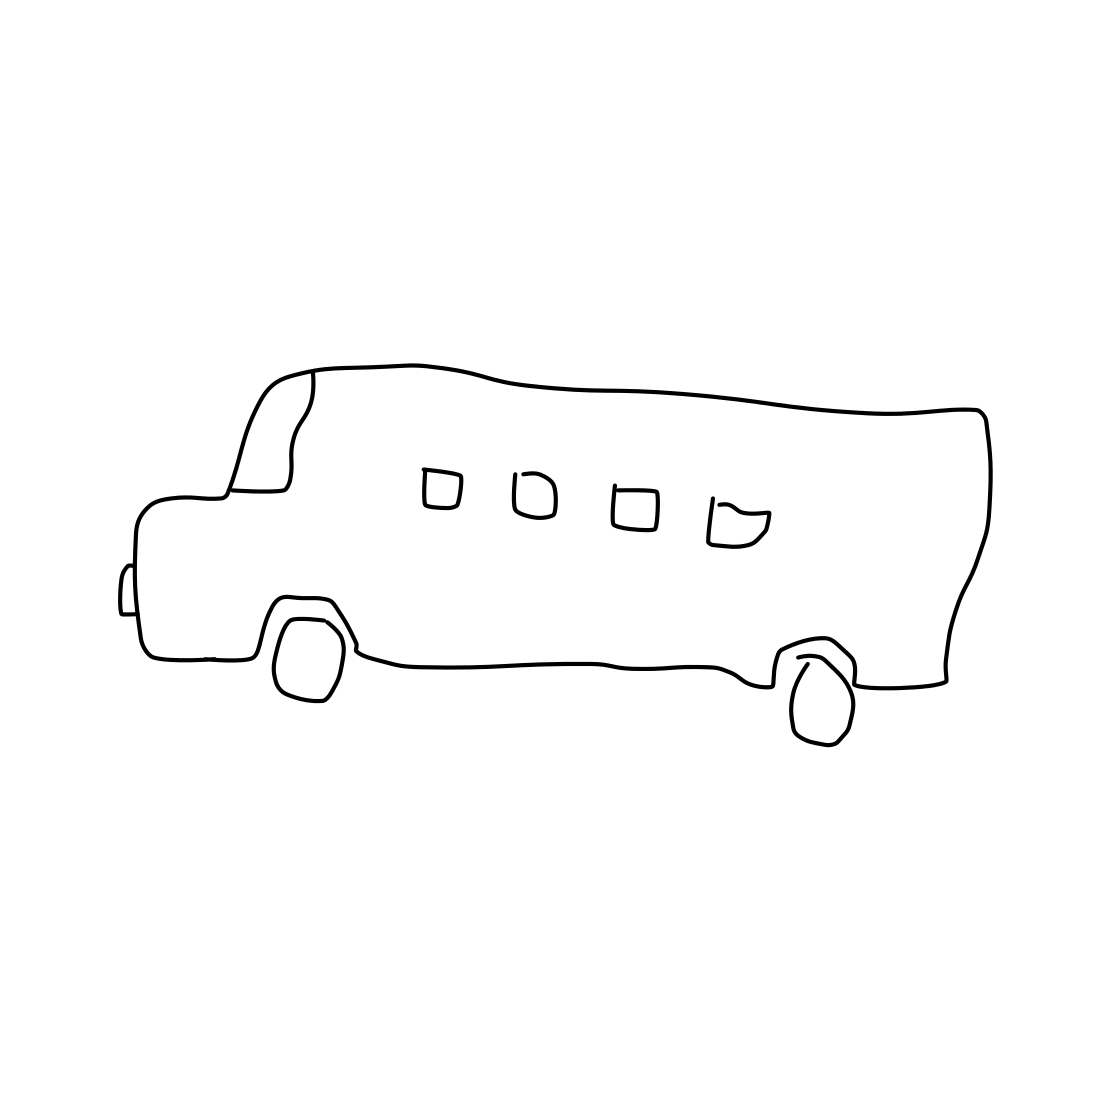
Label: bus